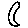
Label: moon